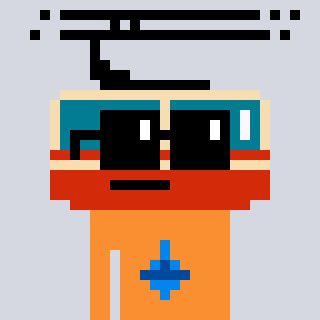
a pixel art character with square black sunglasses, a tram wagon-shaped head and a orange-colored body on a cool background